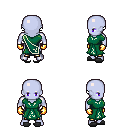
a pixel art fantasy rpg character, male body template, dark elf, purple skin, sash dress, gold greaves, twin-tailed hairstyle, gold gloves, gray slippers, four views (front, back, left, right), 2x2 character sprite sheet, small pixel art, hard edges, no anti-aliasing